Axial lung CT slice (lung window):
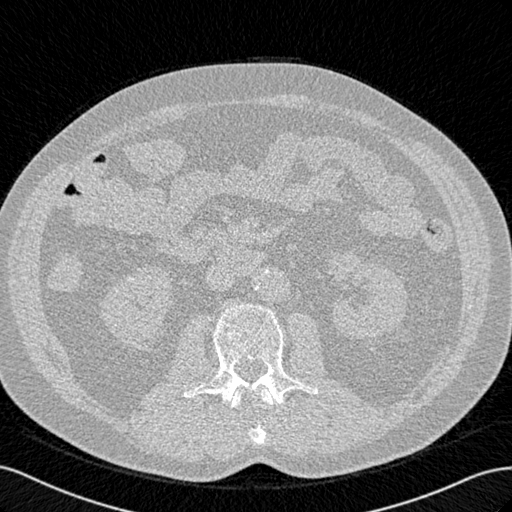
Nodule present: no